Question: I have strongly typed IEnumerable of two records which I am passing to view from controller. I always have maximum two records. I need to print these two record in separate form i.e. HTML beginform.
My question is how I can print IEnumerable Model data without using @for or @foreach loop??? Can you use some kind of index to read object in model and its data based on index???
## Get data from record
'''
public List<EmergencyContact> GetEmergencyContactByStudentID(int _studentID)
{
try
{
using (var _uow = new StudentProfile_UnitOfWork())
{
var _record = (from _emergencyContact in _uow.EmergencyContact_Repository.GetAll()
join _student in _uow.Student_Repository.GetAll() on _emergencyContact.StudentID equals _student.StudentID
where _emergencyContact.StudentID == _studentID
select _emergencyContact).ToList();
return _record;
}
}
catch { return null; }
}
'''
## Controller
'''
public ActionResult EditEmergencyContact()
{
int _studentEntityID = 0;
_studentEntityID = _studentProfileServices.GetStudentIDByIdentityUserID(User.Identity.GetUserId());
List<EmergencyContact> _emergencyContactModel = new List<EmergencyContact>();
_emergencyContactModel = _studentProfileServices.GetEmergencyContactByStudentID(_stu
return PartialView("EditEmergencyContact_Partial", _emergencyContactModel);
}
'''
## View
'''
@model IEnumerable<App.DAL.Model.EmergencyContact>
.............//other code
@Html.EditorFor(modelItem => model.NameOfContact, new { htmlAttributes = new { @class = "form-control" } })
'''
above line @html.editorFor give error; refer to screenshot as below

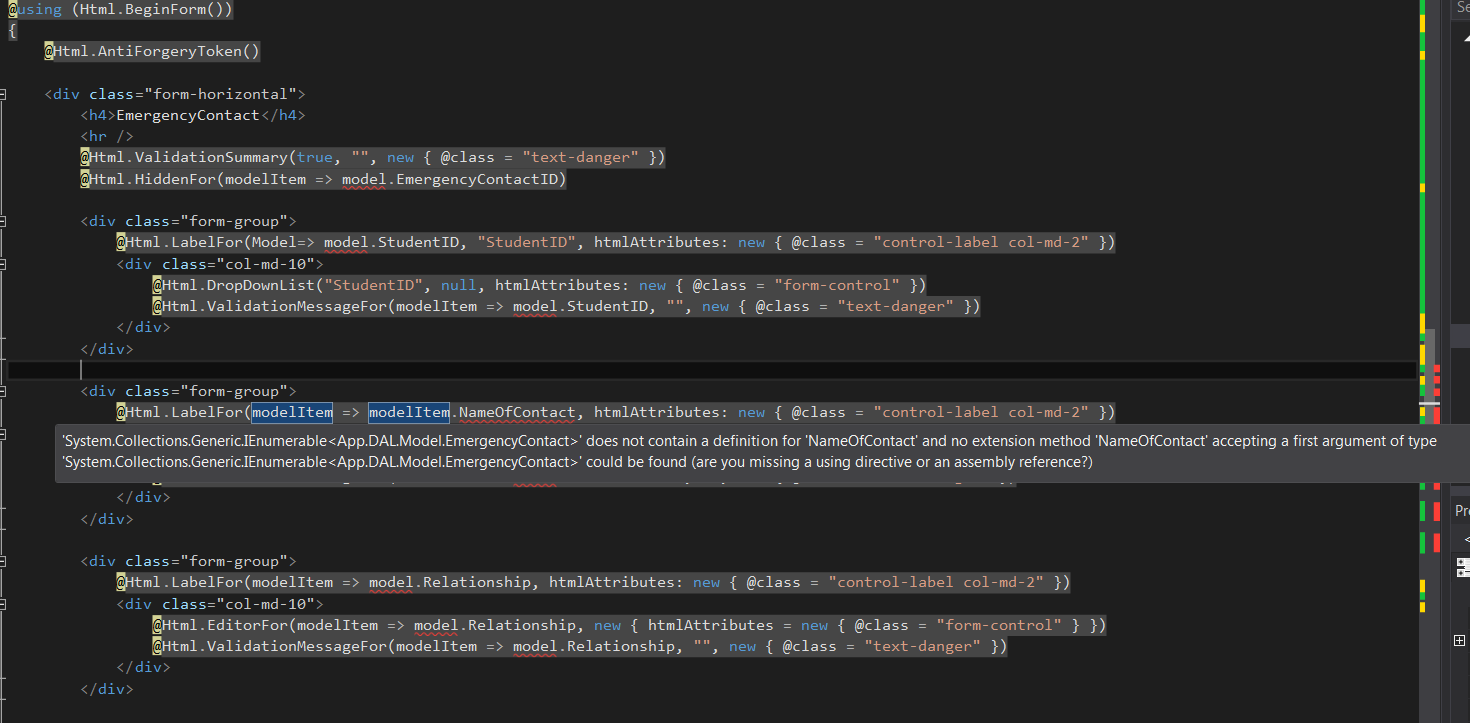
Answer: You can access it by it's Index if you use a 'List':
'''
@model List<App.DAL.Model.EmergencyContact>
.............//other code
@Html.EditorFor(modelItem => model[0].NameOfContact, new { htmlAttributes = new { @class = "form-control" } })
'''
But since you are now accessing the object by it's index I would always recommend checking to see if it's 'null' first, even know you say you will always have 2 items in the collection, it doesn't do any harm checking.
You can check if it is null by doing the following in a Razer view:
'''
@if(Model[0] != null)
{
@Html.EditorFor(modelItem => model[0].NameOfContact, new { htmlAttributes = new { @class = "form-control" } })
}
'''